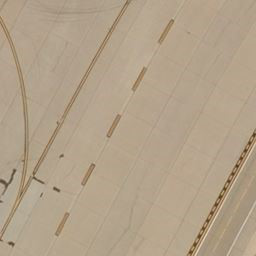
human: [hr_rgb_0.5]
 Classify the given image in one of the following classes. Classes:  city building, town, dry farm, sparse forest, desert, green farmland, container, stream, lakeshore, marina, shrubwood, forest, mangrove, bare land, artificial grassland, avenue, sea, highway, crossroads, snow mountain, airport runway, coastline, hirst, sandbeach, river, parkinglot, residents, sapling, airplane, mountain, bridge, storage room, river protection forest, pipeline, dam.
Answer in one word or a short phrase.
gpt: airport runway